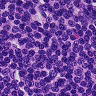
Metastatic tissue present: no